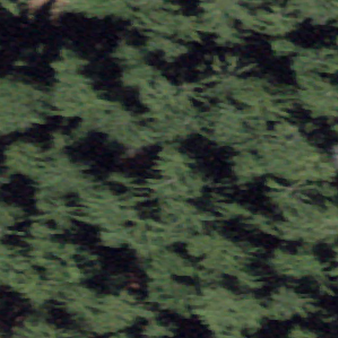
Label: other